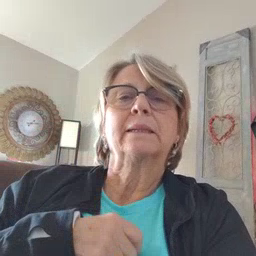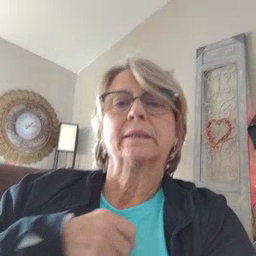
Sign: cat